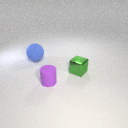
small purple rubber cylinder in front of small green metal cube